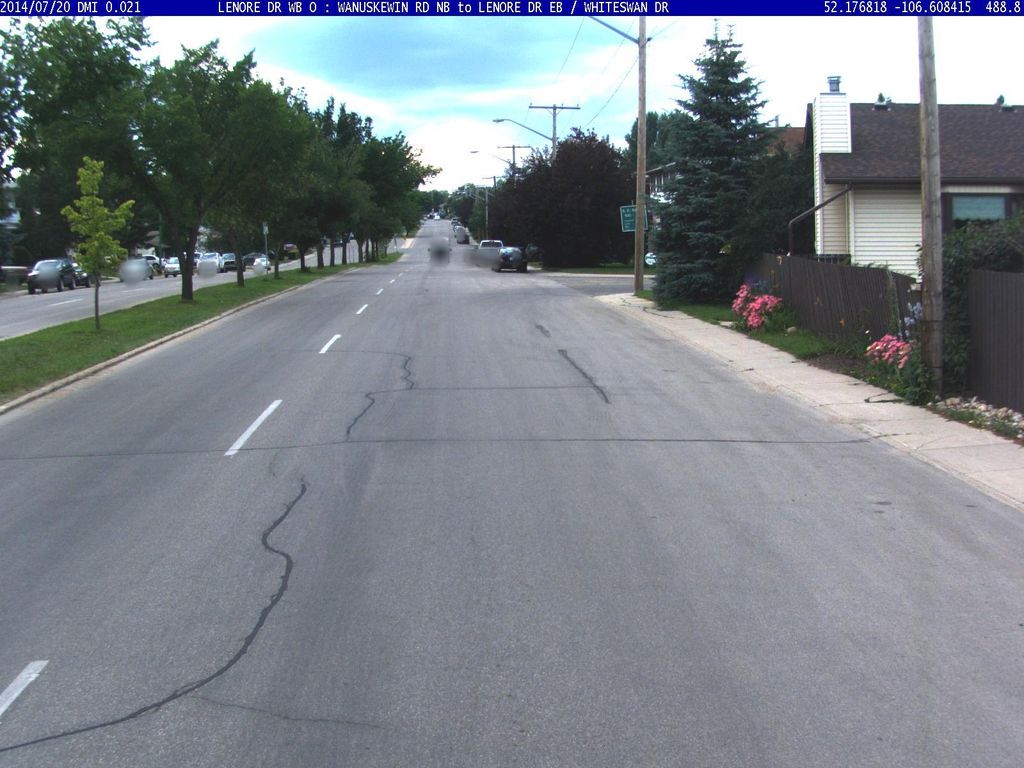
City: saskatoon